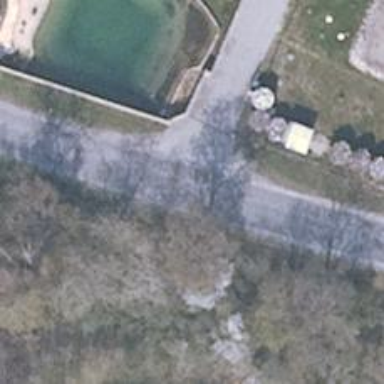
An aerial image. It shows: Driveway leading to service road.